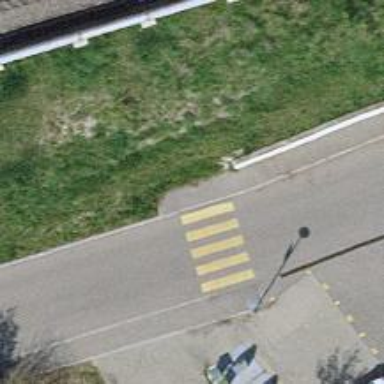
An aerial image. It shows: Marked road crossing.